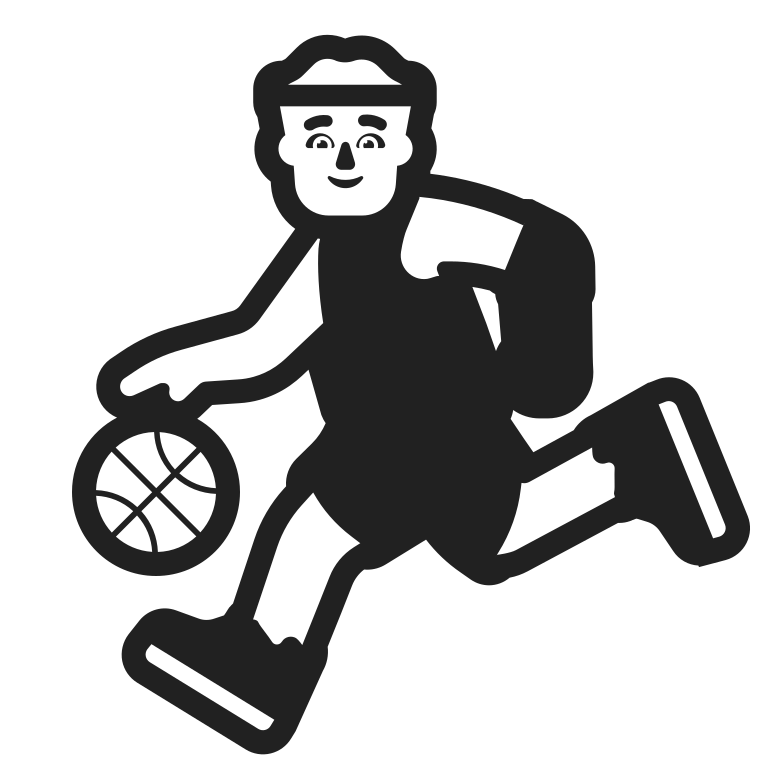
man bouncing ball high contrast default